Interaction volume radius: 5 \u00c5
Interaction volume height: 10 \u00c5
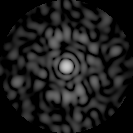
Disorder parameter: 0.8337